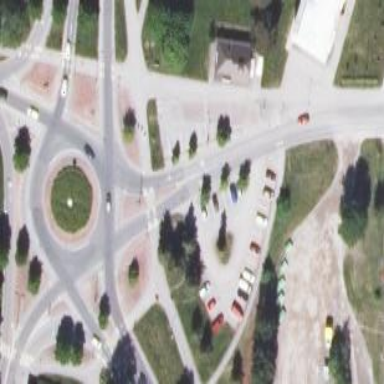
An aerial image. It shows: Crossing road.